Question: Currently I have made a basic template of drop down menu using tkinter which has three parameters one,two,three.
'''
from tkinter import *
master = Tk()
variable = StringVar()
variable.set("one") # default value
w = OptionMenu(master, variable, "one", "two", "three")
w.pack()
mainloop()
'''

See above image for more clarity.
Now I have dictionary with 30 key-value pairs how can I populate them as options in OptionMenu.
Dictionary:
'''
"Belgium (Dutch)": "nl_be",
"Hungary": "hu_hu",
"Chile": "es_cl",
"Belgium (French)": "fr_be",
"Mexico": "es_mx",
"Hong Kong": "hk",
"Turkey": "tr_tr",
"Ireland": "en_ie",
"Ghana": "en_gh",
"Argentina": "es_ar",
"Slovakia": "sk_sk",
'''
I just want the keys of dictionary as options in optionmenu.
Instead of passing each key of dictionary in OptionMenu() is their any smart technique.
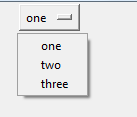
Answer: You can use '*' to unpack list into many arguments
'''
OptionMenu(master, variable, *data.keys())
'''
Full
'''
data = {
"Belgium (Dutch)": "nl_be",
"Hungary": "hu_hu",
"Chile": "es_cl",
"Belgium (French)": "fr_be",
"Mexico": "es_mx",
"Hong Kong": "hk",
"Turkey": "tr_tr",
"Ireland": "en_ie",
"Ghana": "en_gh",
"Argentina": "es_ar",
"Slovakia": "sk_sk",
}
from tkinter import *
master = Tk()
variable = StringVar()
variable.set("one") # default value
w = OptionMenu(master, variable, *data.keys())
w.pack()
mainloop()
'''